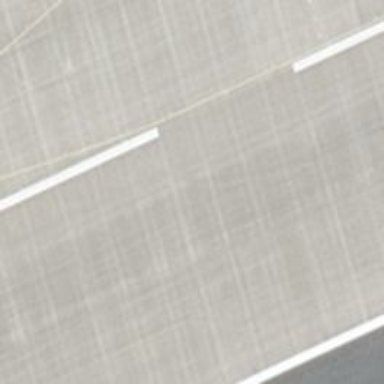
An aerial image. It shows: Concrete runway at the airport.